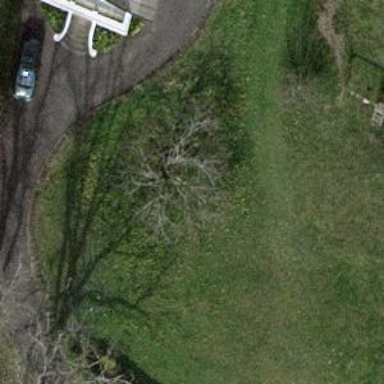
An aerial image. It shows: Evergreen tree with needle-leaved leaves.